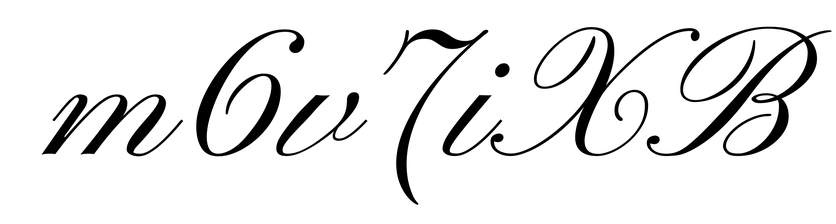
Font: PinyonScript-Regular